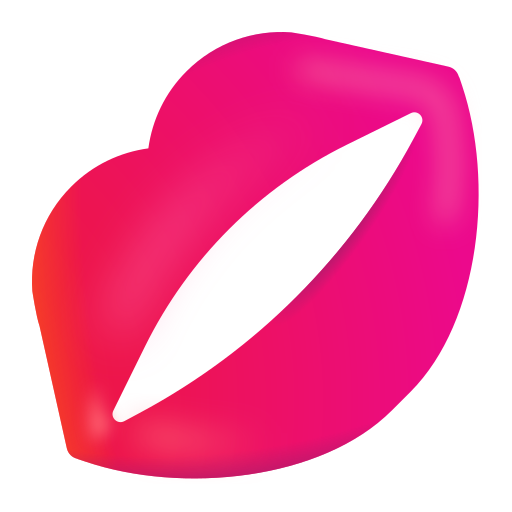
kiss mark color